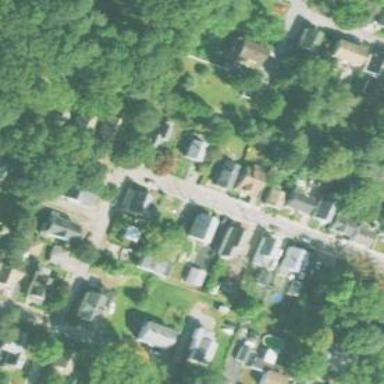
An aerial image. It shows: Neighbourhood designated as historic district.